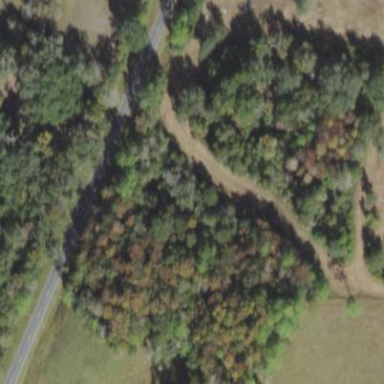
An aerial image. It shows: Mixed leaf woodland.